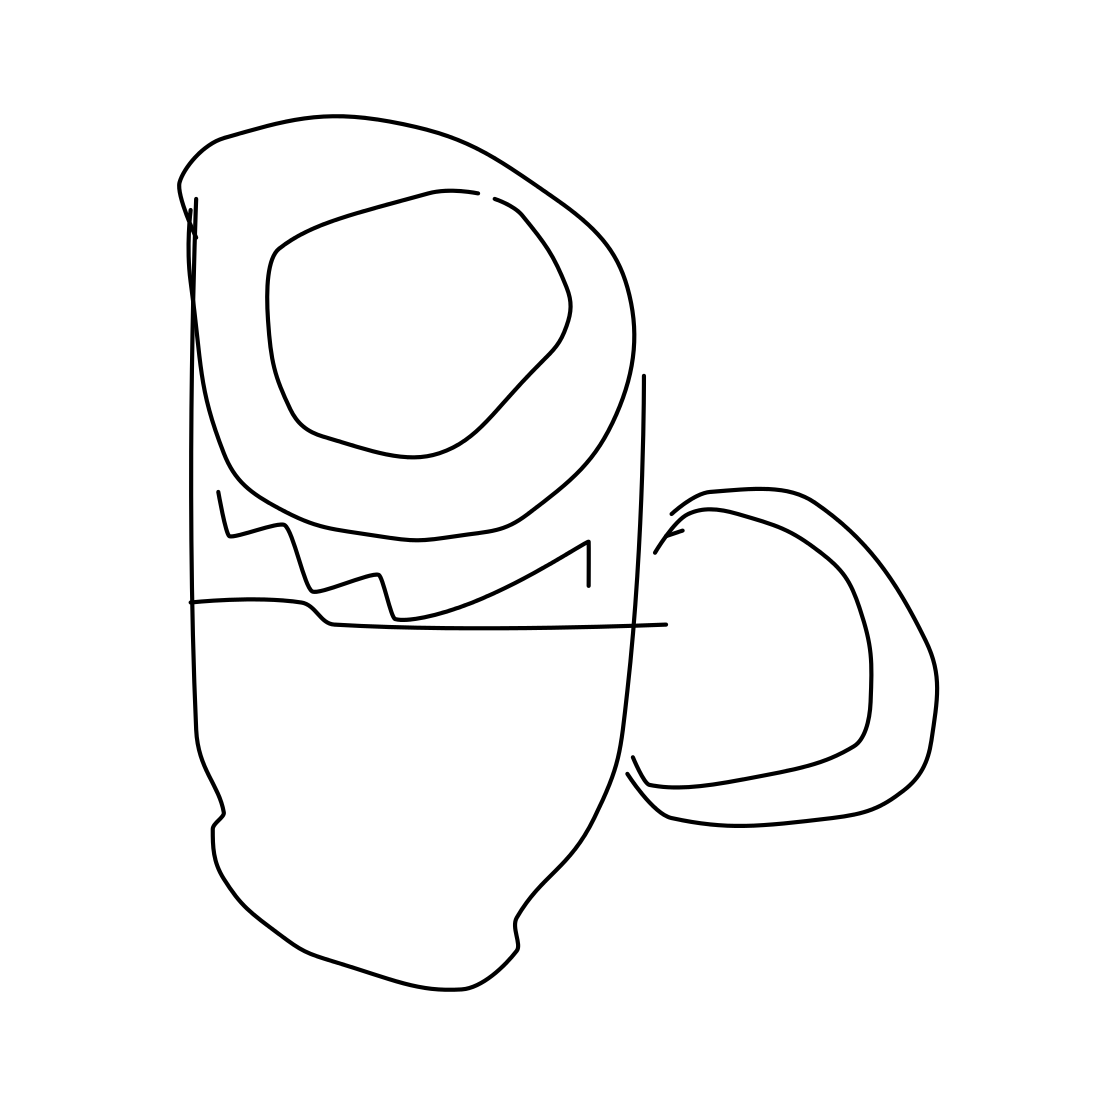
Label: mug